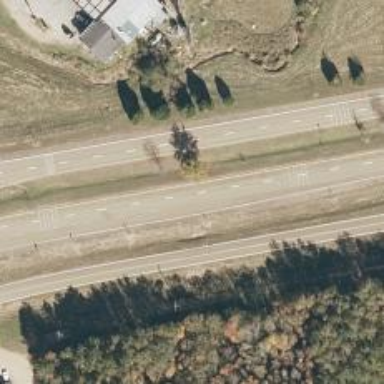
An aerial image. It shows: Primary highway.